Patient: sex M, age 47
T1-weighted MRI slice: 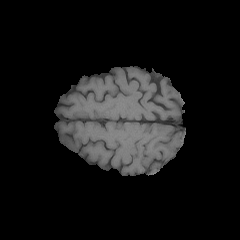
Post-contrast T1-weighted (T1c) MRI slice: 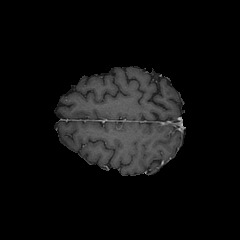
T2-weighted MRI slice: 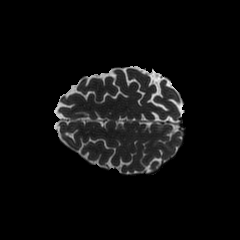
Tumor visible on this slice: no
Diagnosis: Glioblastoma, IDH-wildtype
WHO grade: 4